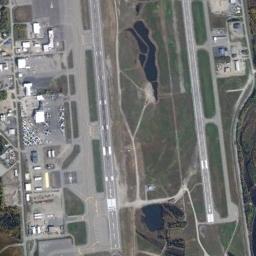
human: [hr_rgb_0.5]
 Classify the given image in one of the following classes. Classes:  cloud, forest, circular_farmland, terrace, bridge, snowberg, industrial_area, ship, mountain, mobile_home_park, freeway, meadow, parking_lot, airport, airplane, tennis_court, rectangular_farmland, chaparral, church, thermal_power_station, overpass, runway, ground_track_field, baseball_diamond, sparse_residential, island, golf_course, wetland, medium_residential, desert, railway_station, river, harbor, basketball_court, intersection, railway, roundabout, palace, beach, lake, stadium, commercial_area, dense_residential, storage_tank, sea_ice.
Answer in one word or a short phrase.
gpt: airport